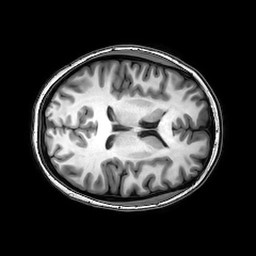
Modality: T1w
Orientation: axial
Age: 22
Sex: female
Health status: healthy
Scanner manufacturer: philips
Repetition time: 0.008199 s
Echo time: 0.00375 s